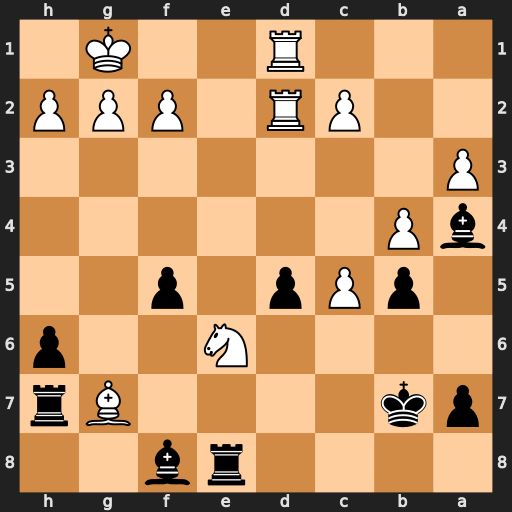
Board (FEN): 4rb2/pk4Br/4N2p/1pPp1p2/bP6/P7/2PR1PPP/3R2K1
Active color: b
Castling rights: -
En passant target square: -
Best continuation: Bxg7 Nxg7 Rxg7